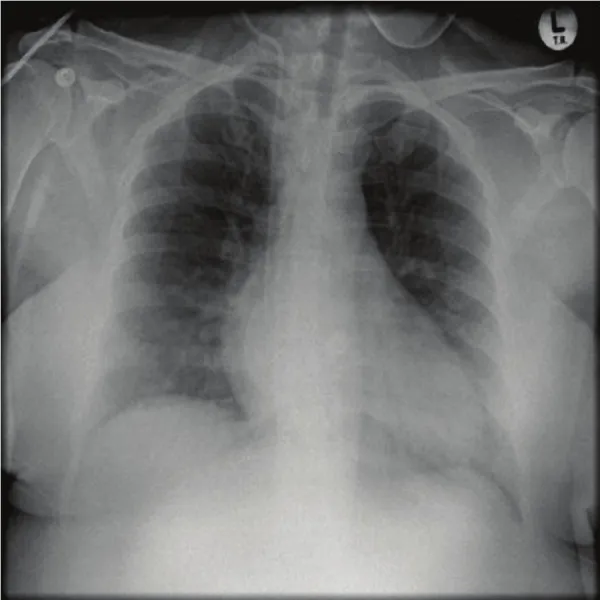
Chest X-ray of patient 3 showing a mildly increased cardiothoracic ratio and clear lung fields.
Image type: radiology (x_ray)